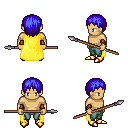
a pixel art fantasy rpg character, male body template, human, tanned skin, yellow cape, teal pants, blue plain hairstyle, cloth bracers, gold boots, spear, four views (front, back, left, right), 2x2 character sprite sheet, small pixel art, hard edges, no anti-aliasing